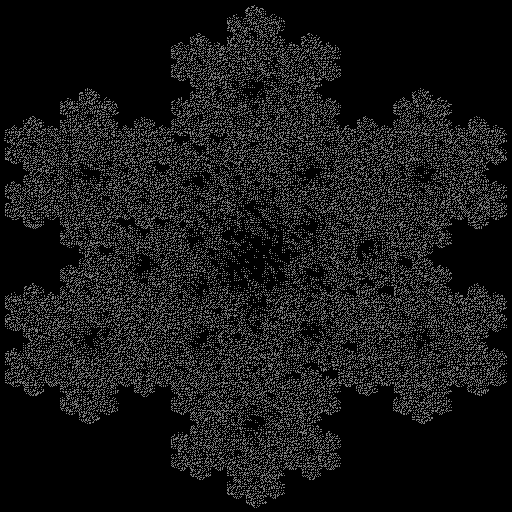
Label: koch_snowflake